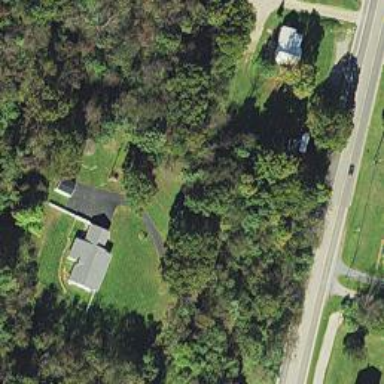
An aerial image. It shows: Driveway.